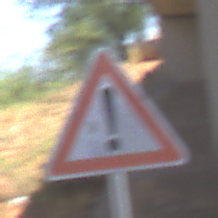
Verkehrszeichen: Gefahrenstelle
Umgebung: Roofed, Underpass
Tageszeit: Midday
Wetter: Clear
Licht: Natural
Jahreszeit: NotSpecified
Kontrast: LowContrast